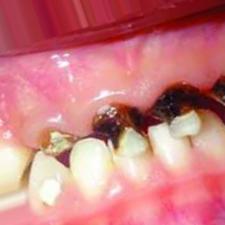
Condition: Caries